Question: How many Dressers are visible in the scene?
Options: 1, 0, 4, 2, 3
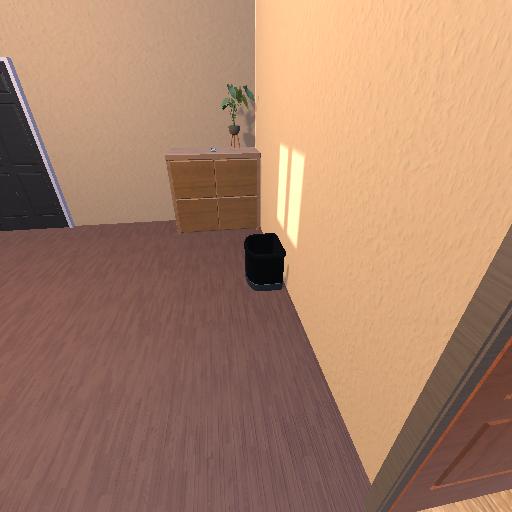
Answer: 1